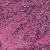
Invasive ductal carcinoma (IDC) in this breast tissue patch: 0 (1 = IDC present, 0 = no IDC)